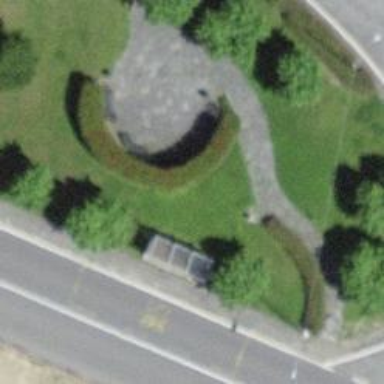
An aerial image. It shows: Black bench.